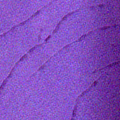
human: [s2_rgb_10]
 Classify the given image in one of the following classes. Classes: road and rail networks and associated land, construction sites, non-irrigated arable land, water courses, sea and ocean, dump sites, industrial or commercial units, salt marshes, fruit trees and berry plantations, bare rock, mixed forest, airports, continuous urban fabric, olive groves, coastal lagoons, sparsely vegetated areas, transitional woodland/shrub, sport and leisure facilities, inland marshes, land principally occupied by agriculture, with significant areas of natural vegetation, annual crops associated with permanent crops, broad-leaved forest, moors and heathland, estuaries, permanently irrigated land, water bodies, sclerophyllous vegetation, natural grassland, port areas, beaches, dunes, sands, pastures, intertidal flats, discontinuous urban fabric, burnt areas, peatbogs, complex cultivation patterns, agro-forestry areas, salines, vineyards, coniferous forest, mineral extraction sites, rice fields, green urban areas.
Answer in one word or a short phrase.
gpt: water bodies